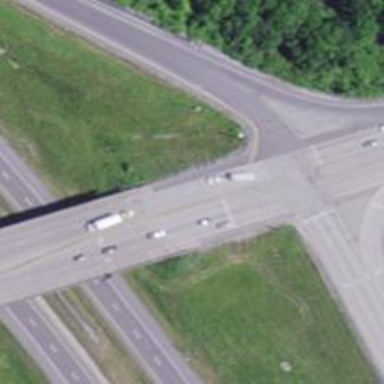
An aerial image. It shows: Trunk highway with dual carriageway.